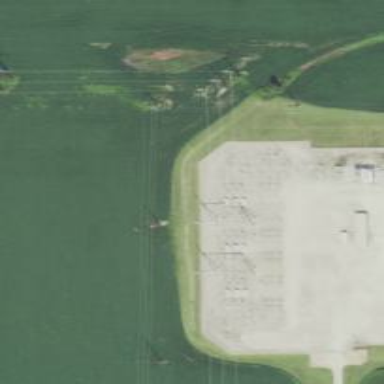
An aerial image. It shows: Switch for power supply.